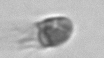
Label: Balanion